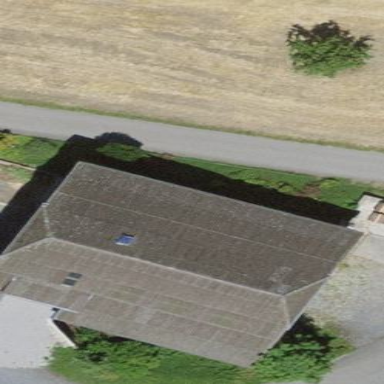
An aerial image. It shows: Barn.